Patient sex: M
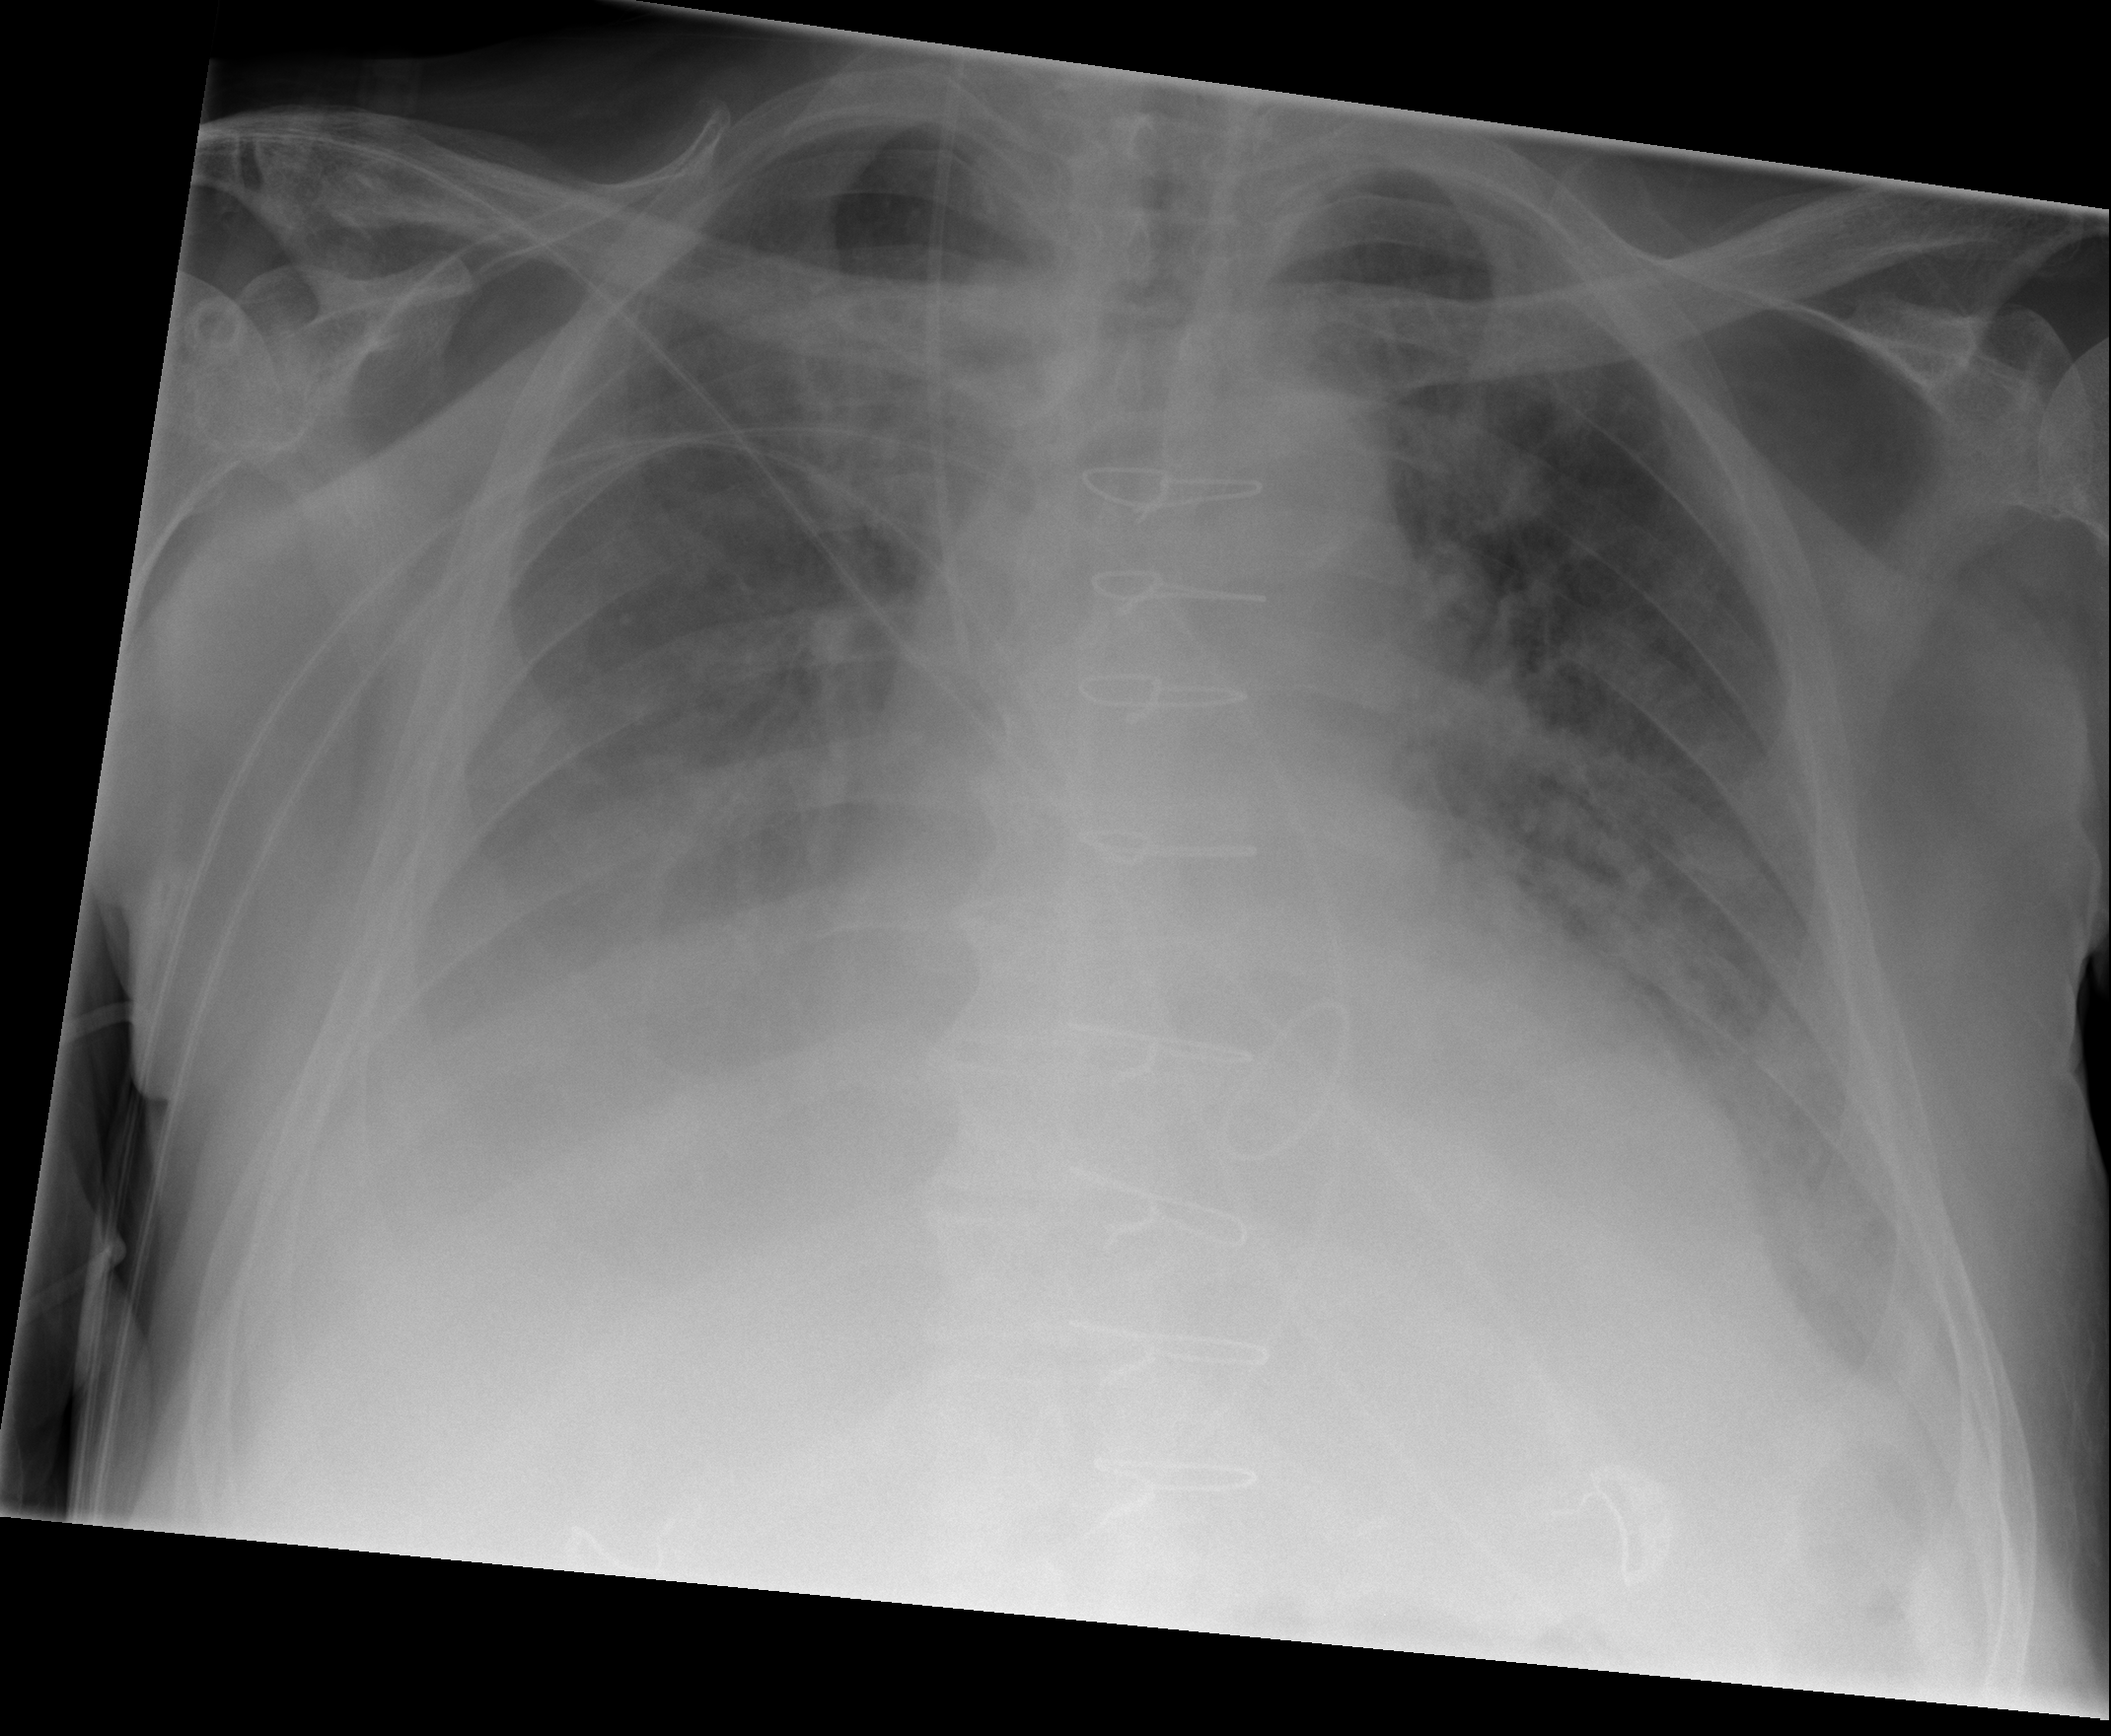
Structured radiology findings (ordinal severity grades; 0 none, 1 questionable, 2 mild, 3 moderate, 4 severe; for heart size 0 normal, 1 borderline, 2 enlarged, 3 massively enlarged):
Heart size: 2
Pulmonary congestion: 3
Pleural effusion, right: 3
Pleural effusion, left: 2
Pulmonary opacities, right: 0
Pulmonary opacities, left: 3
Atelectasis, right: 3
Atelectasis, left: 2